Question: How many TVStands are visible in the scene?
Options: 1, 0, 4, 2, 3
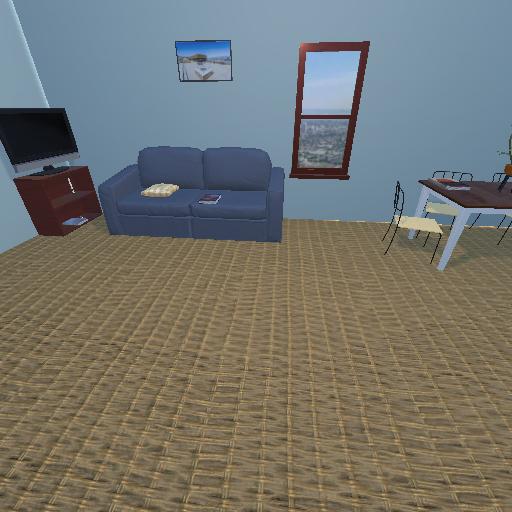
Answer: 1